Question:
Following is my code for html page:
'''
<header>
<h2>
Corporate
jobpost
</h2>
<div id='tabjob'>
<ul>
<li>
<a class='innertab selectprofile' href='#YourJobposts'>Your Jobposts</a>
</li>
<li>
<a class='innertab signupprofile' href='#OtherJobposts'>Other Jobposts</a>
</li>
<li>
<a class='innertab signupprofile' href='#Appliedfor'>Applied for</a>
</li>
</ul>
</div>
</header>
'''
header is the thing which is in gray color in the image.Inside this header i want to show text ,next to that tabbed navigation and at the corner that button
---
Following is my CSS for this tabbed navigation:
'''
#tabjob
{
padding-top:0px;
padding-left:10px;
height:0px;
}
.innertab
{
background-color: rgba(142, 194, 218, 0.3);display: block;height: 25px;
line-height: 30px;text-align: center;
width: auto;float: left;font-weight: bold;
padding-left: 8px;
padding-right: 8px;
text-shadow: #eee 0px 0px 2px;
}
#tabjob ul li
{
display:block;
}
'''
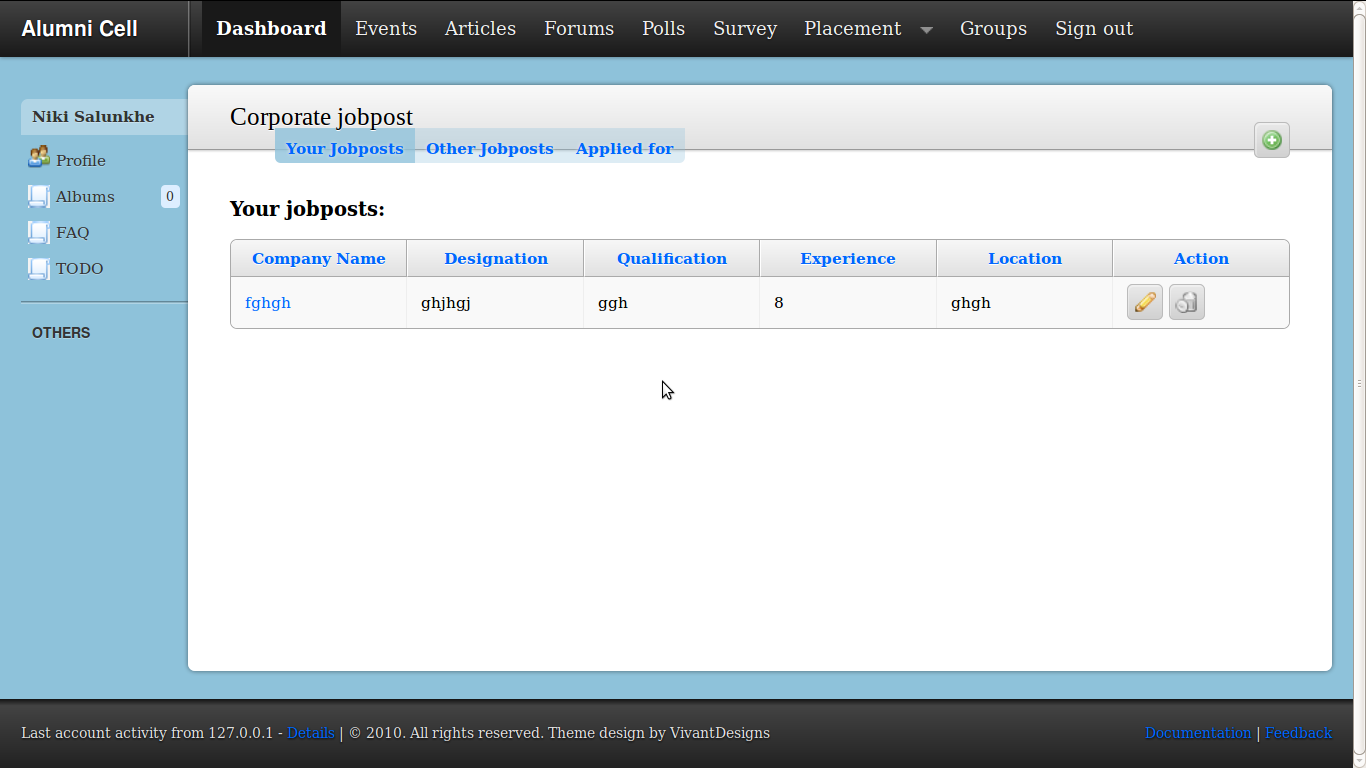
Answer: I have already posted the answer in comments just adding the details of the answer here.
<URL>
since your 'h2' tag and all heading tags are block element in HTML it take the complete width available.
so to avoid 'h2' tag to take complete width just add {float:left} to this element
Make sure you apply this style to specific 'h2' only otherwise your HTML will mess up. is you have used more than one 'h2' tags on the page.
'''
<h2 class="floatTag">Corporate jobpost</h2>
<div id='tabjob'>
<ul>
<li>
<a class='innertab ' href='#YourJobposts'>Your Jobposts</a>
</li>
<li>
<a class='innertab ' href='#OtherJobposts'>Other Jobposts</a>
</li>
<li>
<a class='innertab ' href='#Appliedfor'>Applied for</a>
</li>
</ul>
</div>
'''
'''
#tabjob
{
padding-top:0px;
padding-left:10px;
height:0px;
}
.innertab
{
background-color: rgba(142, 194, 218, 0.3);display: block;height: 25px;
line-height: 30px;text-align: center;
width: auto;float: left;font-weight: bold;
padding-left: 8px;
padding-right: 8px;
text-shadow: #eee 0px 0px 2px;
}
#tabjob ul li
{
display:block;
}
h2.floatTag{float:left;}
'''